Field crop: maize
Growth stage: 2
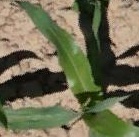
Species: maize